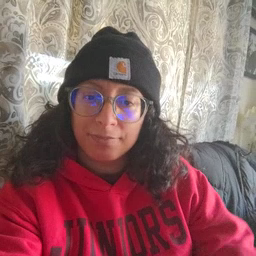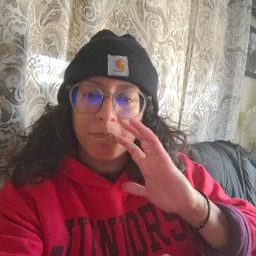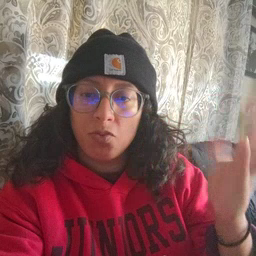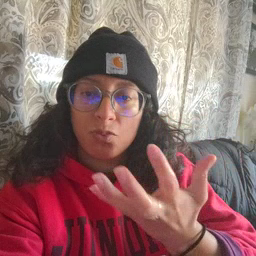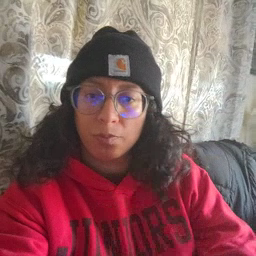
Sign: balloon